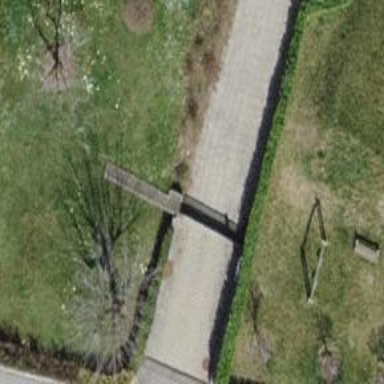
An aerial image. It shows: Gate.